Field crop: maize
Growth stage: 2
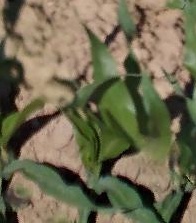
Species: maize